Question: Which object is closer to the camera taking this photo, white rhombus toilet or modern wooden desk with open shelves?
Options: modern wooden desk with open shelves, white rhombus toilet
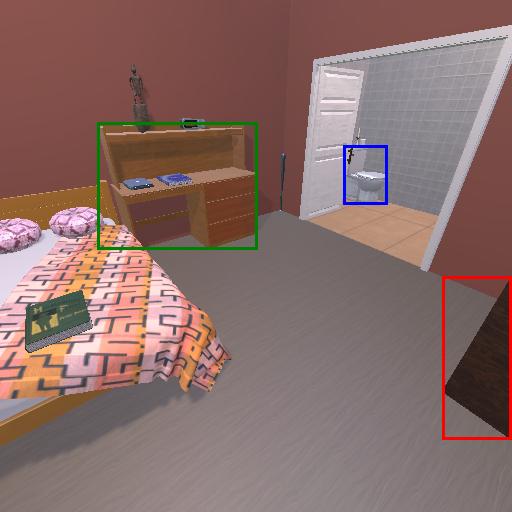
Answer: modern wooden desk with open shelves